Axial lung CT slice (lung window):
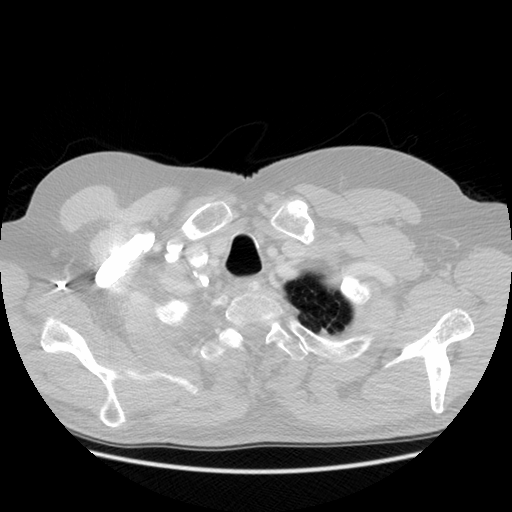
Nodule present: no